Question: When I try to run my app with Xcode 6 Beta 4 on the Simulator iOS 8.0 I always get this error:
> Unable to boot the iOS Simulator
Actually I found some similar questions on this site and I tried all the answers and I still couldn't solve it. I had the same error with the Beta 2 version of Xcode 6 so I decided to wait. But now this is not normal anymore. Did anyone find a reason why this is happening and found the solution?

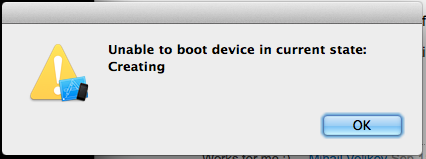
Answer: I am very happy that finally my issue resolved. Thanks to apple who helped me.
For those who are still looking for solution, here is the one which helped me:
Just unset DYLD_INSERT_LIBRARIES environment variable in the /etc/launchd.conf or ~/.launchd.conf file. Which you can edit by 'sudo vi /etc/launchd.conf' command. remove the above flag save it by "ZZ" (captial Z) and reboot the system. It works like a charm.
For reference: <URL>.